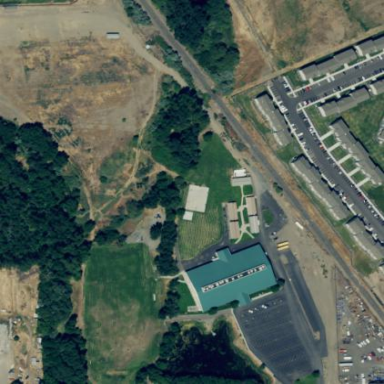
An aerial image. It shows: School.